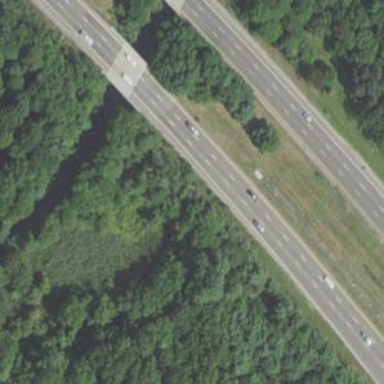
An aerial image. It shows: Asphalt motorway.